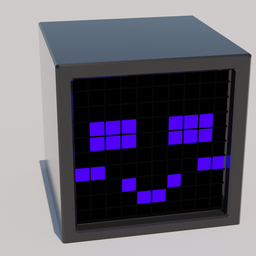
Label: electronics